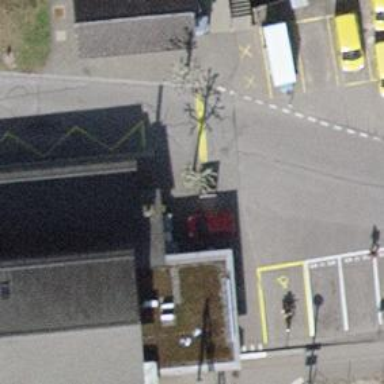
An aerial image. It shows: Post box is visible.